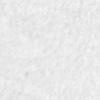
Label: no_change